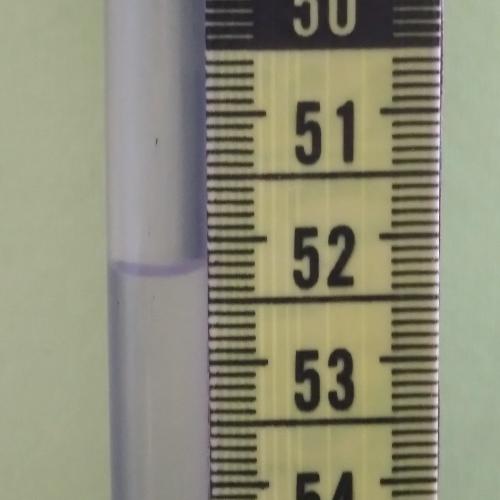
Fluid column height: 52.2 cm